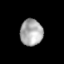
Tissue: lung
Cell type: T cells
Senescence score: 0.2257
Nuclear area (px): 588
Mean DAPI intensity: 169.558